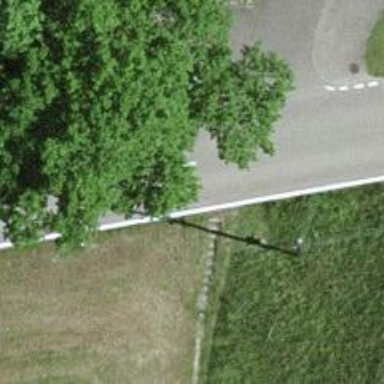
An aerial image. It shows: Set of steps on the road.